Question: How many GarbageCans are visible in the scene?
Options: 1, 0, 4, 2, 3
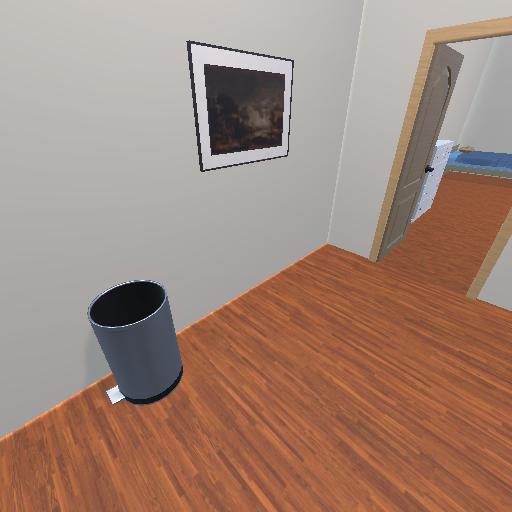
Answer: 1